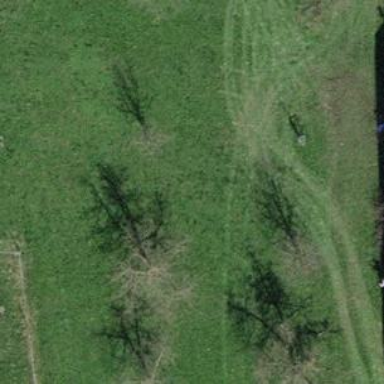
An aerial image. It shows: Deciduous broadleaved tree.